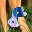
Label: 8